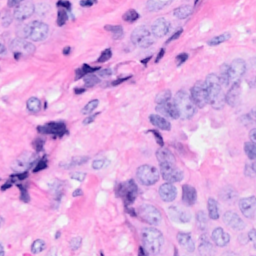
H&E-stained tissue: Breast